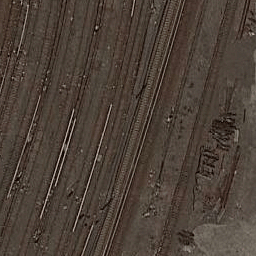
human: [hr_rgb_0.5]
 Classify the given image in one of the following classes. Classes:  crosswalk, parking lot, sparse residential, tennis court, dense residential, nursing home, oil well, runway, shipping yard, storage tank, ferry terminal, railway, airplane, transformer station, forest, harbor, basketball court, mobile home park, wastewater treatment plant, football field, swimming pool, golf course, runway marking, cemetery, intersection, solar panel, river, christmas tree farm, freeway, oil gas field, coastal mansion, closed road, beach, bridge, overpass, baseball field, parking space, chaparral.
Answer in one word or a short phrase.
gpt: railway